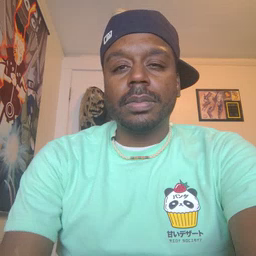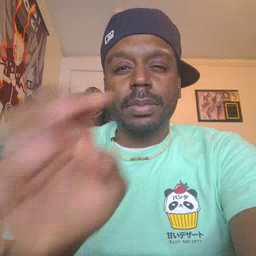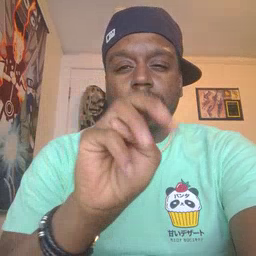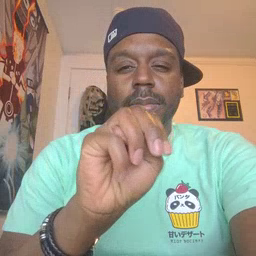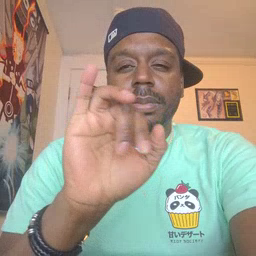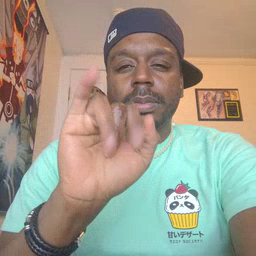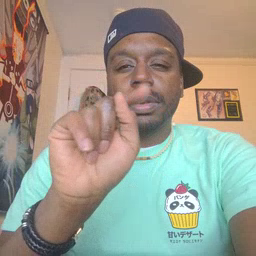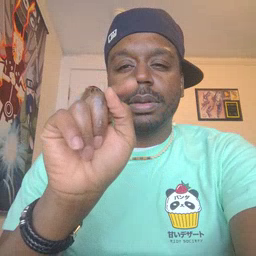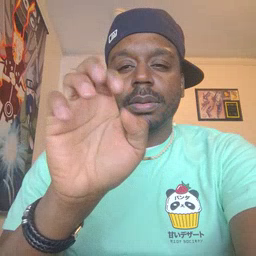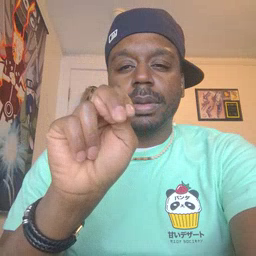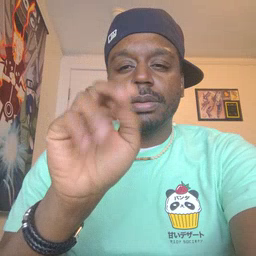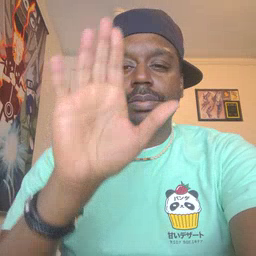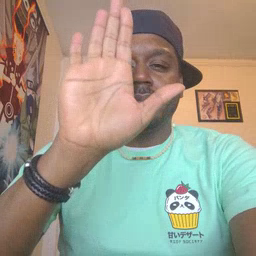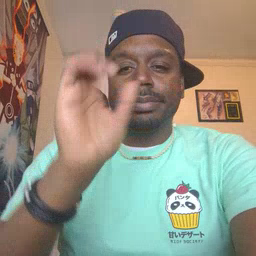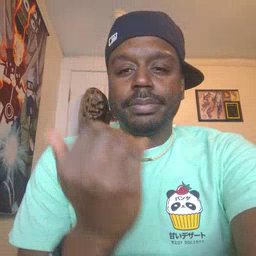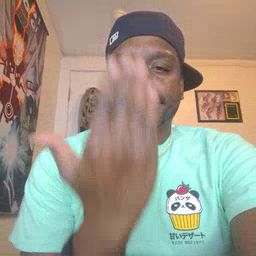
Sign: mitten